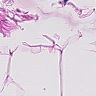
Metastatic tissue present: no